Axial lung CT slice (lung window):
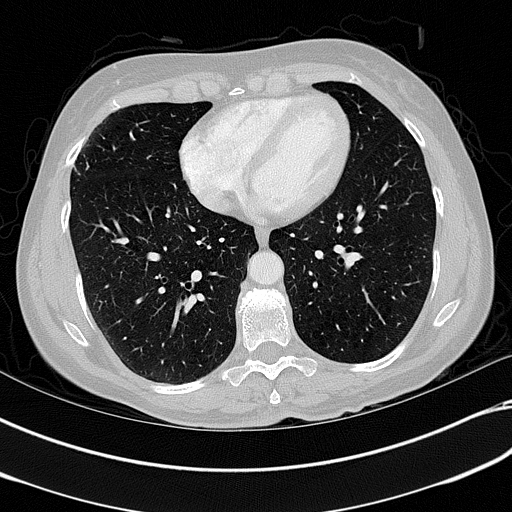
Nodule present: no